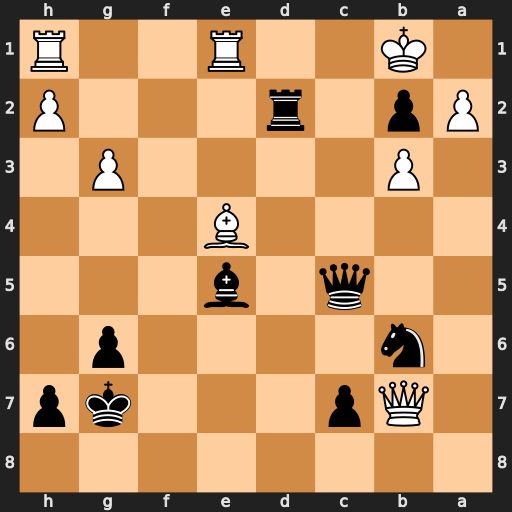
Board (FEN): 8/1Qp3kp/1n4p1/2q1b3/4B3/1P4P1/Pp1r3P/1K2R2R
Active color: b
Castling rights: -
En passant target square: -
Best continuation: Nd5 Qxd5 Rxd5 Bxd5 Qxd5